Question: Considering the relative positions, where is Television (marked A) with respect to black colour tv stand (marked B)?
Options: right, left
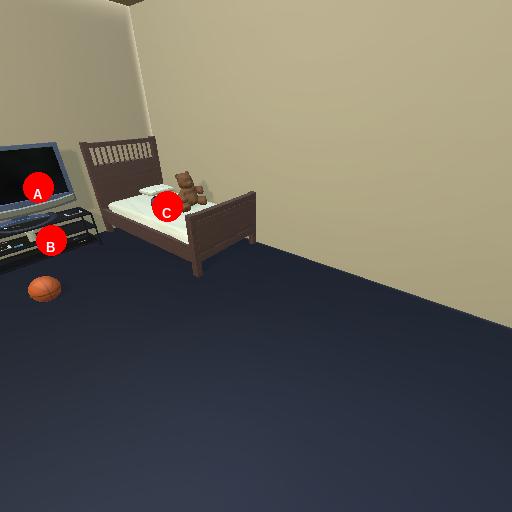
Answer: right